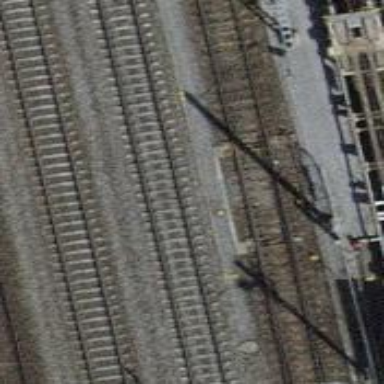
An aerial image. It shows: Railway switch.